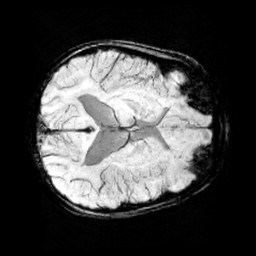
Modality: minIP
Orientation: axial
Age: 9
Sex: male
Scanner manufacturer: siemens
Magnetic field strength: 3 T
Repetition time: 0.027 s
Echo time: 0.02 s